八年级 · 解析几何
如图, 在 $\triangle A B C$ 中, $A D$ 是 $\triangle A B C$ 的角平分线, $D E \perp A C$, 若 $\angle B=42^{\circ}, \angle C=58^{\circ}$.

(1) 求 $\angle B A D$ 的度数;

(2) 求 $\angle A D E$ 的度数.
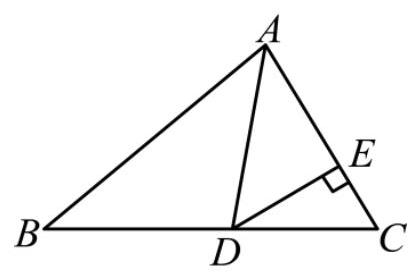
答案: (1) 解: $\because \angle B=42^{\circ}, \angle C=58^{\circ}$,

$\therefore \angle B A C=180^{\circ}-\angle B-\angle C=80^{\circ}$,

又 $\because A D$ 是 $\triangle A B C$ 的角平分线,

$\therefore \angle B A D=\frac{1}{2} \angle B A C=40^{\circ}$.

(2) 由 (1) 得: $\angle C A D=\frac{1}{2} \angle B A C=40^{\circ}$,

$\because D E \perp A C$,

$\therefore \angle A E D=90^{\circ}$,

$\therefore \angle A D E=90^{\circ}-40^{\circ}=50^{\circ}$.